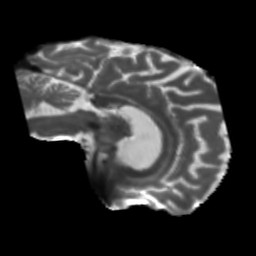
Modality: T2w
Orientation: sagittal
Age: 55
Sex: male
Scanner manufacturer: siemens
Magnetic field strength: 3 T
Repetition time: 5.25 s
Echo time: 0.08 s